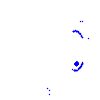
Particle: pion